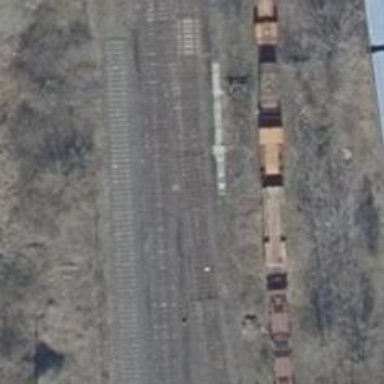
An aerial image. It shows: Railway yard.